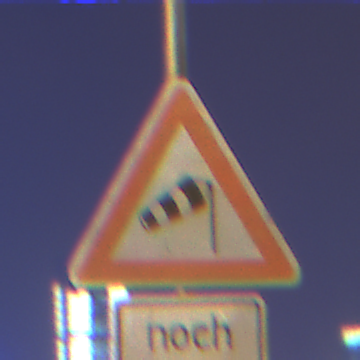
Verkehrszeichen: SeitenwindVonRechts
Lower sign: LaengeEinerStrecke4
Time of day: Night
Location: Outdoor (Urban)
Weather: PartlyCloudy
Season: NotSpecified
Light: Natural